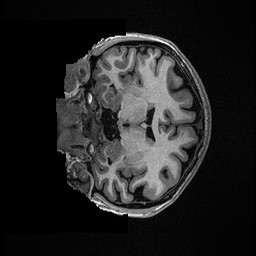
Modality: T1w
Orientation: coronal
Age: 26
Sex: female
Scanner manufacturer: ge
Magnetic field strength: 3 T
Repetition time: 0.006952 s
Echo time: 0.00292 s